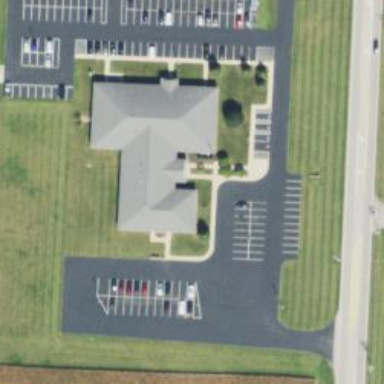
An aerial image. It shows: Commercial building.